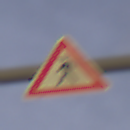
Verkehrszeichen: FussgaengerRechts
Umgebung: Outdoor, Urban
Tageszeit: SunriseSunset
Wetter: PartlyCloudy
Licht: Natural
Jahreszeit: NotSpecified
Kontrast: LowContrast